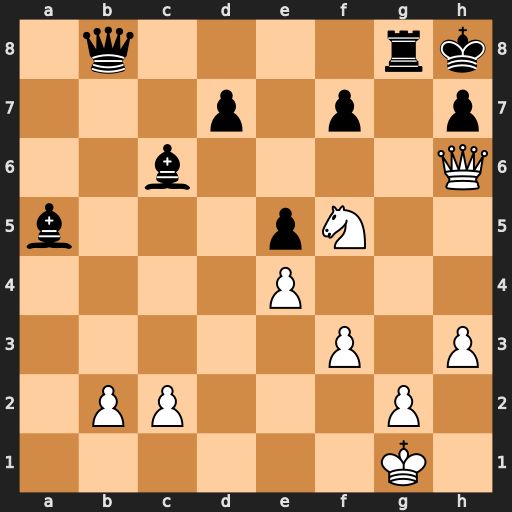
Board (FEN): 1q4rk/3p1p1p/2b4Q/b3pN2/4P3/5P1P/1PP3P1/6K1
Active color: w
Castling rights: -
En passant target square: -
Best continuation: Qf6+ Rg7 Qxg7#